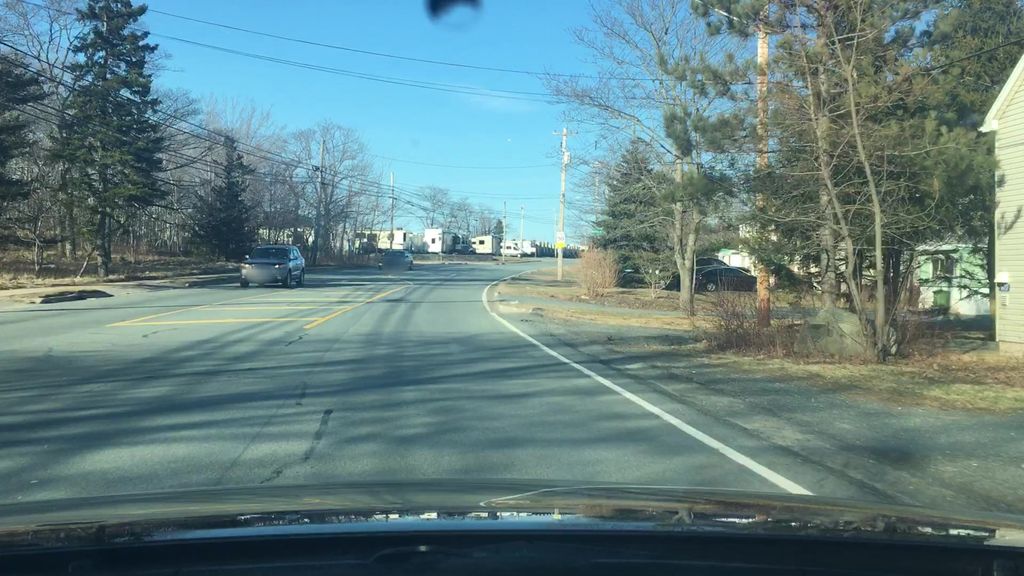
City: halifax